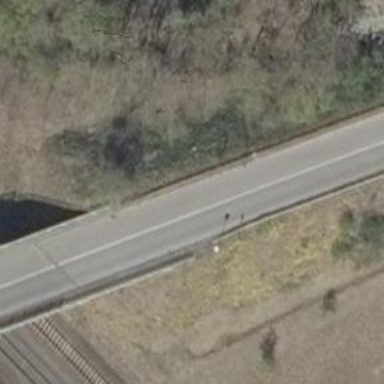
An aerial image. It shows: Secondary road with bridge.